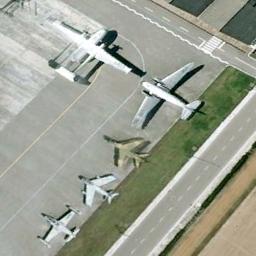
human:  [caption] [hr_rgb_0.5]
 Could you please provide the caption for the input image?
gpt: Four aircraft were parked by the lawn, And another was parked at the corner of the runway .

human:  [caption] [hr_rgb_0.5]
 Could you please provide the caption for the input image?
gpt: Four planes parked in a line and the orientation of the other plane is perpendicular to their orientation .

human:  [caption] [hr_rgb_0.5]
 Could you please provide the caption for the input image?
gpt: Two big airplanes and three small airplanes are on the runway beside the grass .

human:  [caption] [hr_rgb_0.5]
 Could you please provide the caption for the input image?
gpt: Three  white airplanes and one camouflage airplanes were parked on  the airport .

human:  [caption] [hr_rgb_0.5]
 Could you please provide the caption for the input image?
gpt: Two big planes and three small planes are parked near a grassy field .